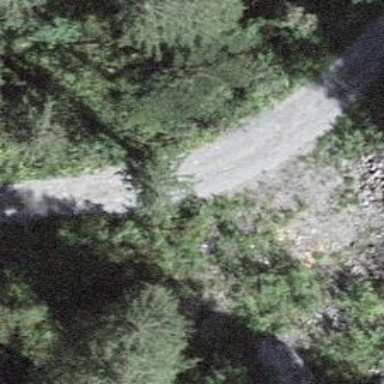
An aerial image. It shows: Gravel track with grade 2 quality.